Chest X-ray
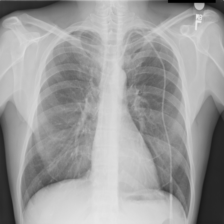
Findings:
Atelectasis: negative
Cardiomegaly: negative
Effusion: negative
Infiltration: negative
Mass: negative
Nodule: negative
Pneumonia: negative
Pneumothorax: negative
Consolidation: negative
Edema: negative
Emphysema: negative
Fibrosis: negative
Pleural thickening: negative
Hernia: negative